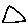
Label: triangle